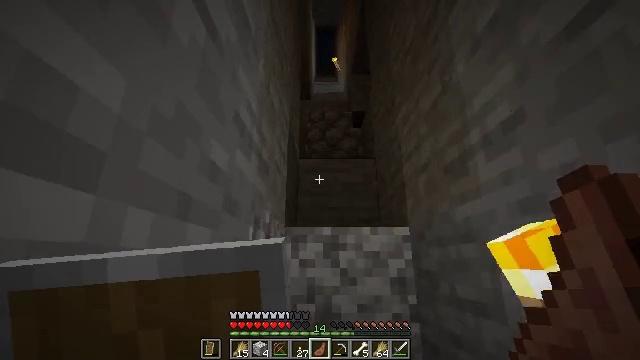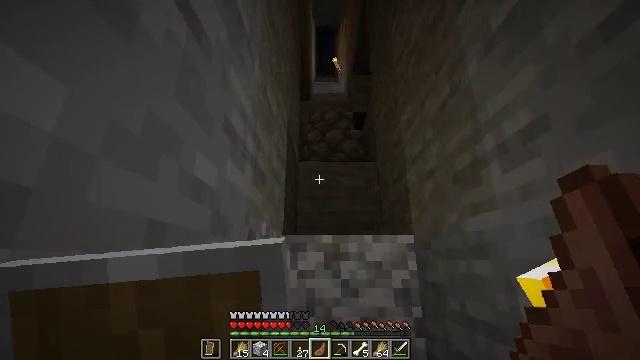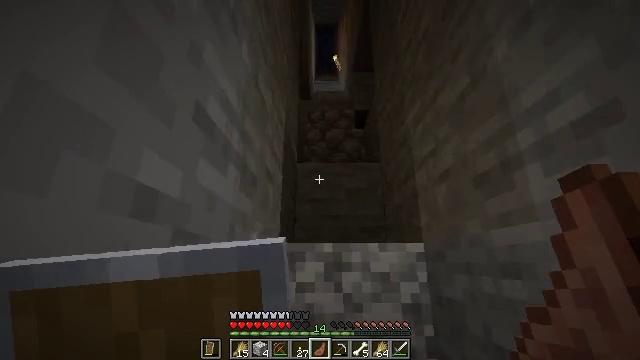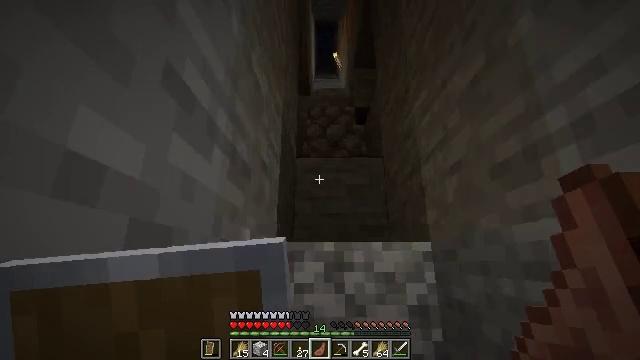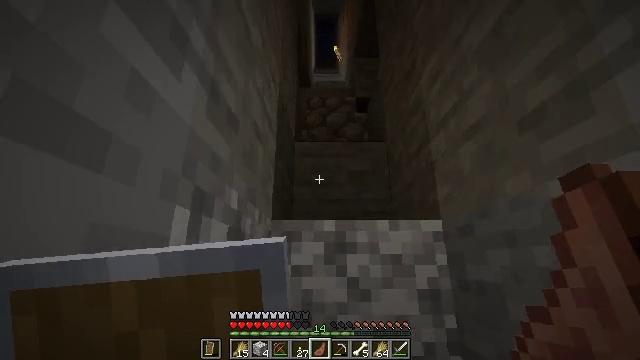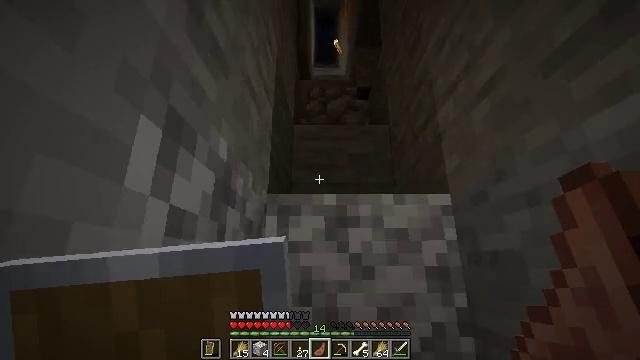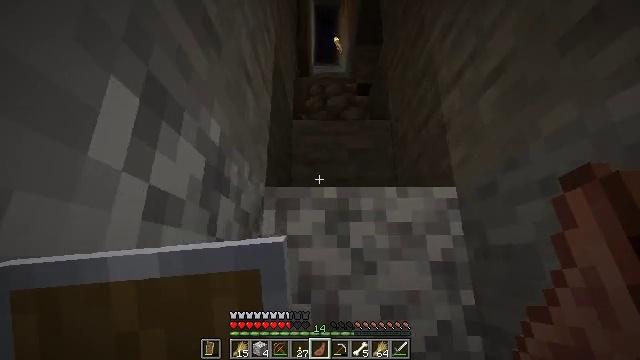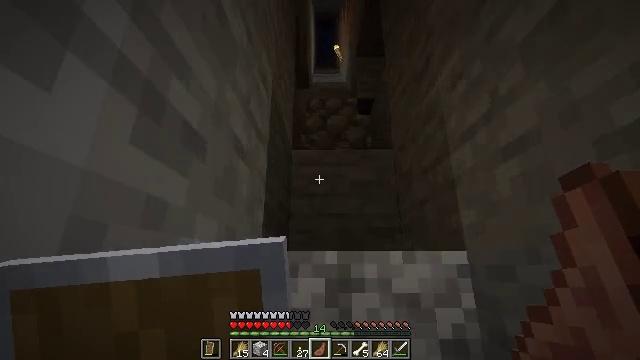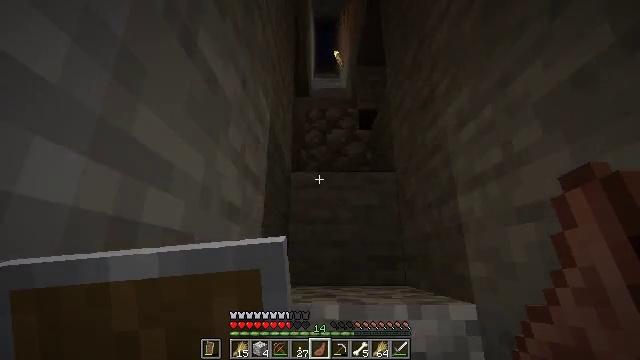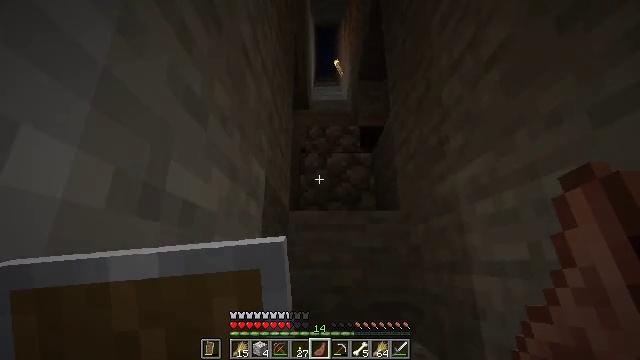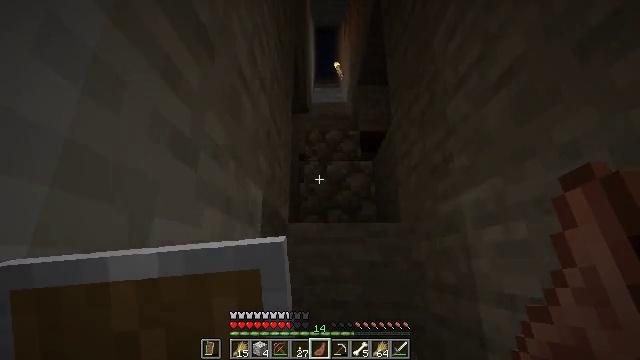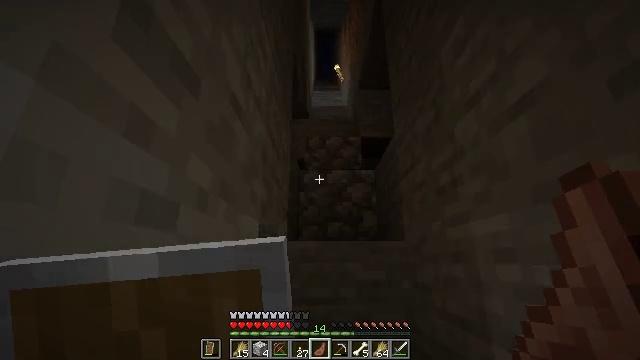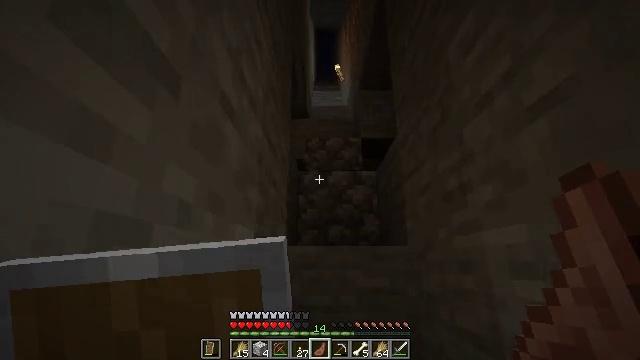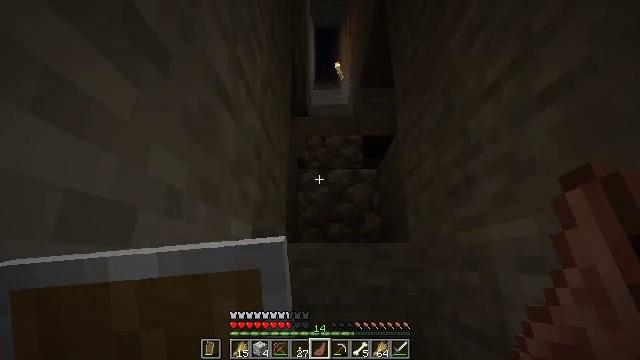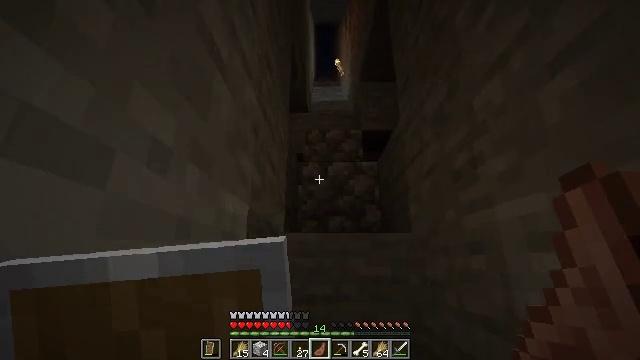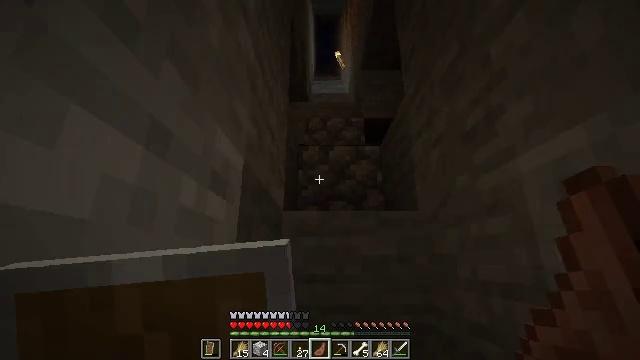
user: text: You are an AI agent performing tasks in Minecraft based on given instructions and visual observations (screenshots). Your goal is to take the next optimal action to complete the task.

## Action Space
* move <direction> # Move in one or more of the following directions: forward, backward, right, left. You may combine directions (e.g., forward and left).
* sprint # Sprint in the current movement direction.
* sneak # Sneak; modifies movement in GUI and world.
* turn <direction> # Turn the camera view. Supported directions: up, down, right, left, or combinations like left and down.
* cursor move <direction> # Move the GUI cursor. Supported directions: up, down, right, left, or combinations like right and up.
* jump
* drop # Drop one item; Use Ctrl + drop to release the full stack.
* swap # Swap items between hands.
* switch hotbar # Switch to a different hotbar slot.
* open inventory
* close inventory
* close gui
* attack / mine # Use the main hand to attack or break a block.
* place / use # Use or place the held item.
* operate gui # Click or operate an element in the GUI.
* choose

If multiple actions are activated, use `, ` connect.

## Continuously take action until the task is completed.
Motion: motion action
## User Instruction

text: Smelt gold to obtain a gold ingot.
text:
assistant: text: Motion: move forward, jump
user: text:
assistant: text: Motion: move forward, jump
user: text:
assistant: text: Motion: move forward, jump
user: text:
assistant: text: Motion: move forward, jump
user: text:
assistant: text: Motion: move forward, jump
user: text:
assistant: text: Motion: move forward, jump
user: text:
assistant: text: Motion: move forward, jump
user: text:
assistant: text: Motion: move forward, jump
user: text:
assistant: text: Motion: move forward, jump
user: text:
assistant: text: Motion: move forward, jump
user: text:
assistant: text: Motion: move forward, jump
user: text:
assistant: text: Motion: move forward, jump
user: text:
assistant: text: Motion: move forward, jump
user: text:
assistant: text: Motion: move forward, jump
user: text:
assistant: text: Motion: move forward, jump
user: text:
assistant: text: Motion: move forward, jump
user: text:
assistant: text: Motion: move forward, jump
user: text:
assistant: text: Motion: move forward, jump
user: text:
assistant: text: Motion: move forward, jump
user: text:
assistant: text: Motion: move forward, jump
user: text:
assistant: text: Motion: move forward, jump
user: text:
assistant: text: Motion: move forward, jump
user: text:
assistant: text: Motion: move forward, jump
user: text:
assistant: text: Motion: move forward, jump
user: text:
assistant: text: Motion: move forward, jump
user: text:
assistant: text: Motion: move forward, jump
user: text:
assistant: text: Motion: move forward, jump
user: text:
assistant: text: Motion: move forward, jump
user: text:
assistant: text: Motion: move forward, jump
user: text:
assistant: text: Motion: move forward, jump